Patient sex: M
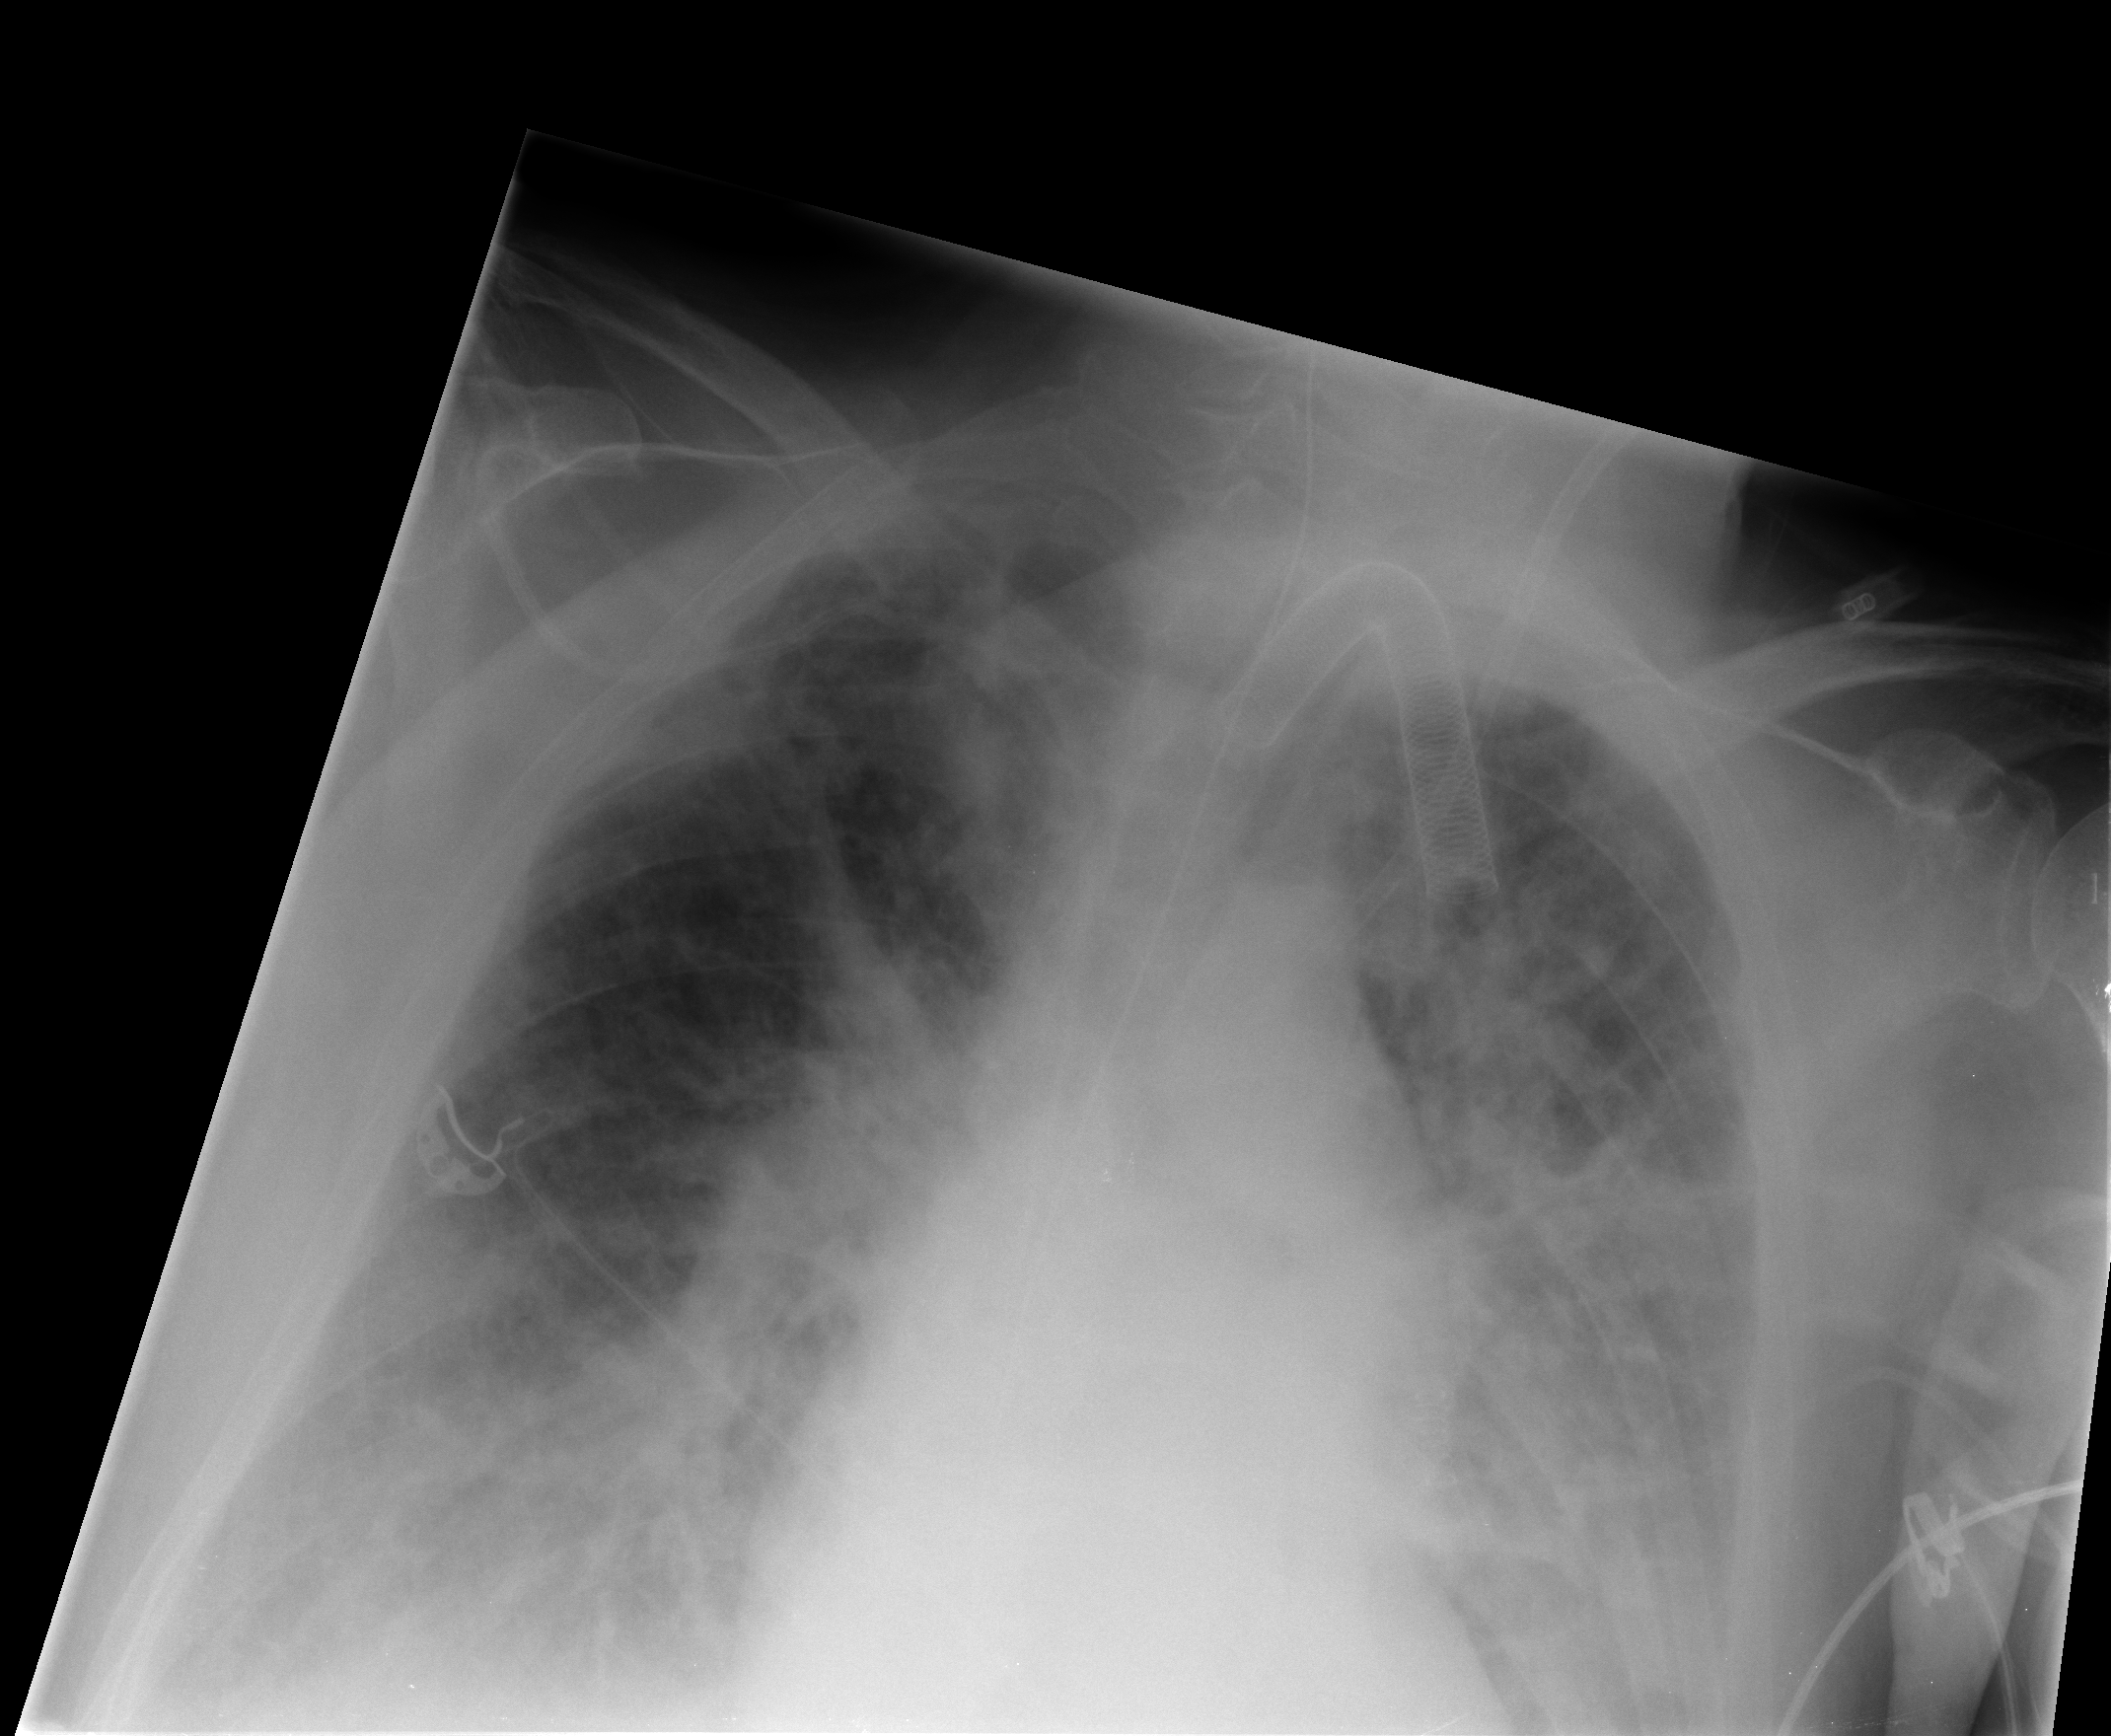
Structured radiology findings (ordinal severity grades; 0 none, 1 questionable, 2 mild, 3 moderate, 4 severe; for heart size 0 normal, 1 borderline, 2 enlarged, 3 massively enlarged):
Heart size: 1
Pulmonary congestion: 2
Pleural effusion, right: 2
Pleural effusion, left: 2
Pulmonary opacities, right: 3
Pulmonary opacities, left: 3
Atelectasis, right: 2
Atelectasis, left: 2